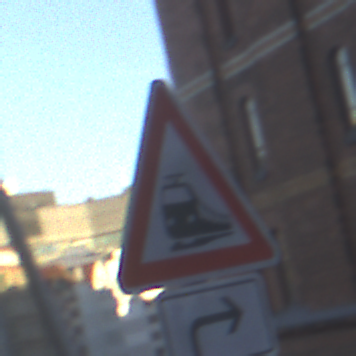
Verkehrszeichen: Bahnuebergang
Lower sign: RichtungsangabeDurchPfeile5
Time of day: SunriseSunset
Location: Outdoor (Urban)
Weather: Clear
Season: NotSpecified
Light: Natural